Question: I am trying to read information off of a smartcard, using a contact-less OmniKey 5321 card
reader.
: Added a bounty.
I'm writing a C# 3 in .NET 3.5 program, so this is a Windows application.
The card has some information stamped onto it, that I would assume, in some way, is present in the card data (there is a photo of the card and reader below.)
The card has the following information stamped onto it:
When using the Diagnostics application that comes with the OmniKey card reader, I get the following information:
Now, here's some conversions I've considered:
- - - -
Here's my questions:
- -
Here's the photo, if that gives you any information.

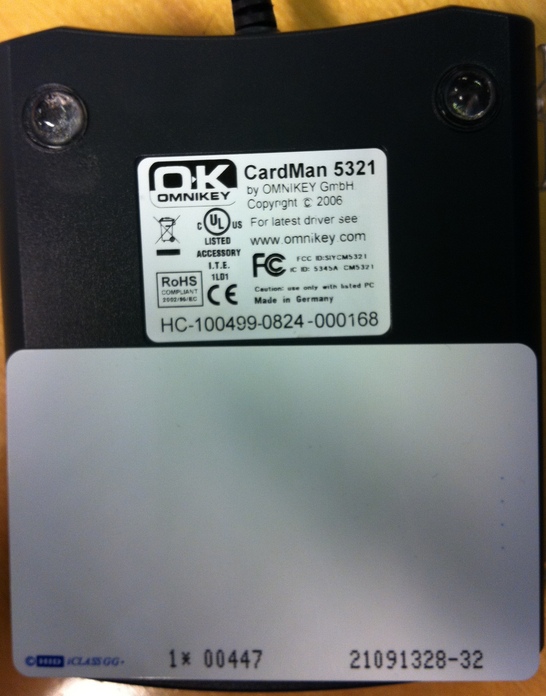
Answer: You can rely on UID but it seems truncated in your case :
'''
UID:EE 74 0E 00 FB FF 12 E0
'''
Uid are usually 16 bytes long.
You can read this
Unique Identifier (UID): All ISO-compliant smart cards are provided with a UID number (akin to a VIN number on a vehicle). For
interoperability purposes, a card's UID is open and available to be read by all compliant readers. Since this unique number is not secured by keys, reading the UID of a smart card is comparable to reading a proximity card, mag stripe card or other technology that utilizes open, unsecured numbers.
<URL>